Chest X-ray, PA view. Patient: 56 years old, sex F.
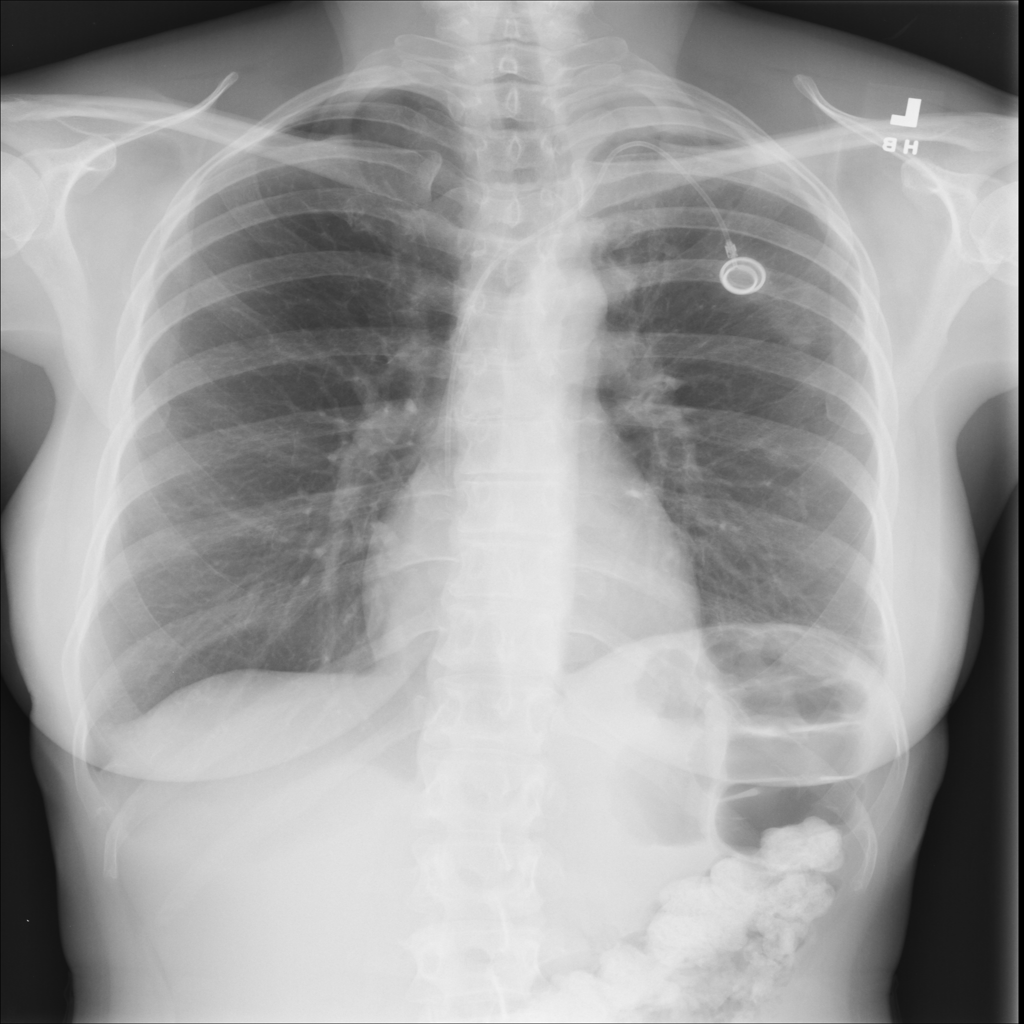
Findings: Consolidation